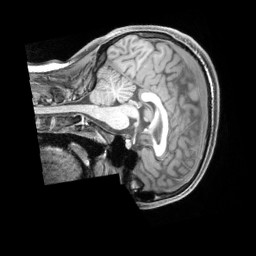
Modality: T1w
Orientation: sagittal
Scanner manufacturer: siemens
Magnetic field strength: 3 T
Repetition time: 2.3 s
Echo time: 0.00226 s